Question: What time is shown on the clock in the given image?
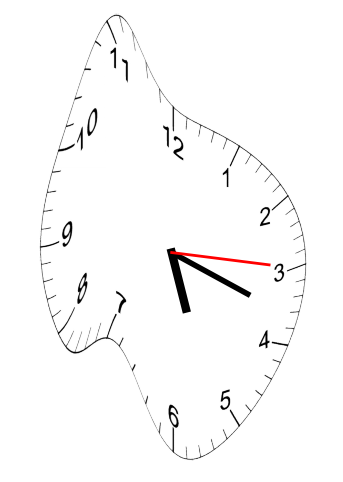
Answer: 05:18:15